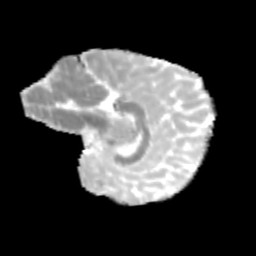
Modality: MD
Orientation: sagittal
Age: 10
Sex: female
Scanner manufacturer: siemens
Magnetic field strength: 3 T
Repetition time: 3.8 s
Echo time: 0.07 s